Field crop: maize
Growth stage: 2
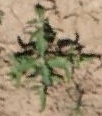
Species: atriplex